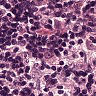
Metastatic tissue present: no